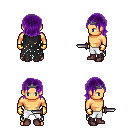
a pixel art fantasy rpg character, male body template, human, tanned skin, black tattered cape, white pants, purple long bangs hairstyle, iron tiara, gold gloves, maroon shoes, dagger, four views (front, back, left, right), 2x2 character sprite sheet, small pixel art, hard edges, no anti-aliasing